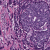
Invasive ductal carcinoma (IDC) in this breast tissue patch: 1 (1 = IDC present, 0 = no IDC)